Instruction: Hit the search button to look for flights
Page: home
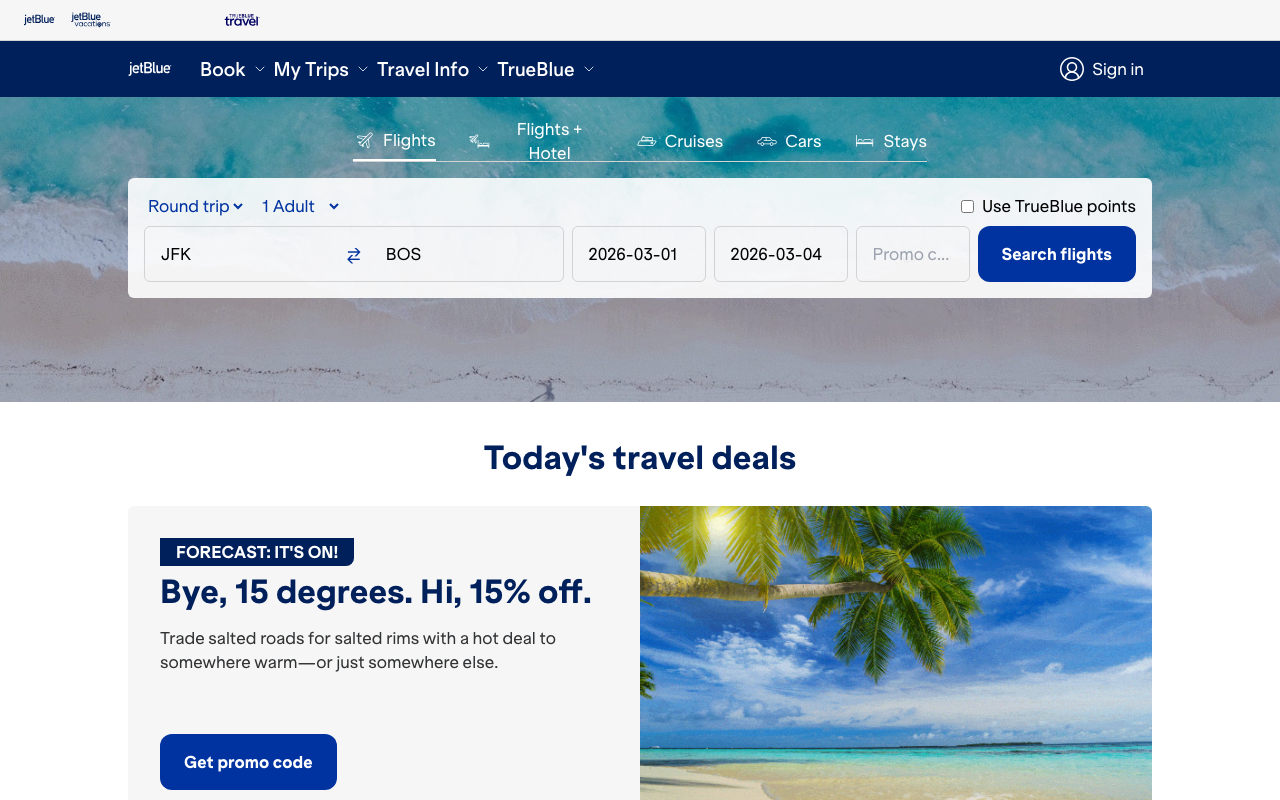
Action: click